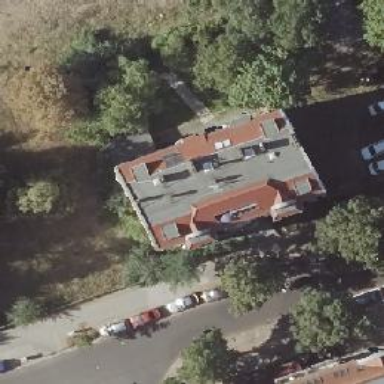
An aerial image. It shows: Building consisting of apartments with double saltbox roof shape.